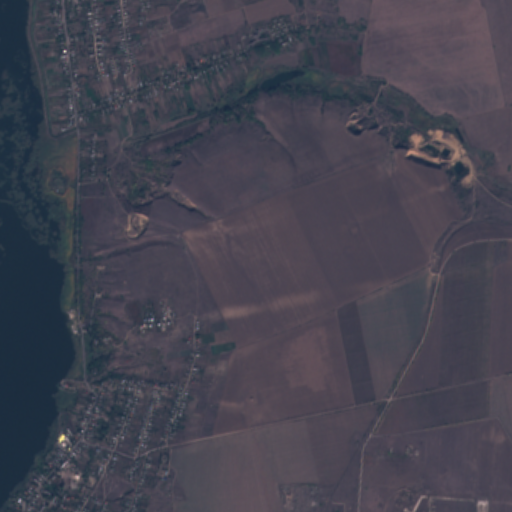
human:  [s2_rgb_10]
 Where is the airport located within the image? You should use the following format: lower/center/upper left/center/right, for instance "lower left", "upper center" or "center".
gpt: The airport is located in the lower right of the image.
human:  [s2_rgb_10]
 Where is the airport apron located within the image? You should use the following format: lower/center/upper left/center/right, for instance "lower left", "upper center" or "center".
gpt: The airport apron is located in the lower right of the image.
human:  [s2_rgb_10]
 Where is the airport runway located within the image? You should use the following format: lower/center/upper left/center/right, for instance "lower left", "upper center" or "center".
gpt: The airport runway is located in the lower right of the image.
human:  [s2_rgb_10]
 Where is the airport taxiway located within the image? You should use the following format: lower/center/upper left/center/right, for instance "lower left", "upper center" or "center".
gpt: The airport taxiway is located in the lower right of the image.
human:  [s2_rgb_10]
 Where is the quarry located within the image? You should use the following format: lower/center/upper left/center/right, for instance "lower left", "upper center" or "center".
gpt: The quarry is located in the center left of the image.
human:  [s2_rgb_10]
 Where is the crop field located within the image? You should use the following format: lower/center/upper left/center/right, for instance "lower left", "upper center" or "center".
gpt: There is no crop field in the image.